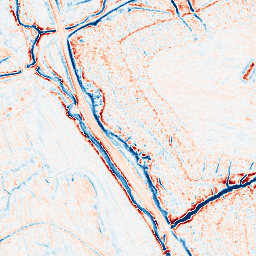
Category: classical
Decomposition family: gaussian
Decomposition parameters: sigma: 2
Upsampling method: lanczos
Upsampling parameters: scale: 4
Upsampling scale: 4